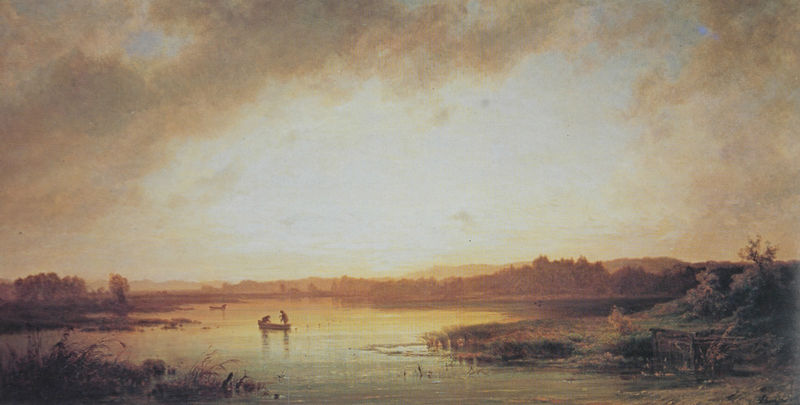
Titel: Abendlandschaft
Künstler: Dietrich Langko
Standort: München
Institution: Kunsthandlung Rolf Dillenberg
Schlagwörter: baum, berg, blau, dunkel, gemälde, himmel, mann, schatten, wasser, weiß, wolken, bäume, fluss, gelb, grün, landschaft, menschen, ocker, see, teich, ufer, abend, braun, grau, hell, holz, licht, männer, orange, schwarz, gras, rasen, wiese, wolke, beige, malerei, mensch, bild, spiegel, bach, dämmerung, ebene, gräser, horizont, hügel, morgen, nass, natur, schilf, sonnenaufgang, weide, büsche, einsam, flach, flachland, gewässer, sonne, wiesen, land, gold, pflanze, pflanzen, wald, boot, boote, kahn, schiff, wellen, ruhe, fischer, berge, gebirge, sonnenlicht, abendsonne, bergkette, farbe, hecke, nebel, sonnenuntergang, vegetation, herbst, figuren, romantik, strom, bootssteg, steg, turner, untergang, aufgang, tiefe, still, abendstimmung, leuchten, reflexion, herbstlandschaft, gestade, flusslandschaft, angel, sumpf, frieden, lichtstrahlen, verschwommen, verwischt, fang, caspar david friedrich, verloren, abenddämmerung, landstrich, fische, abendlicht, angler, delta, angeln, fischen, shcatten, lichtdurchflutet, wuchs, brauun, hinnel, goldlicht, lichtbild, stro', oberflaeche